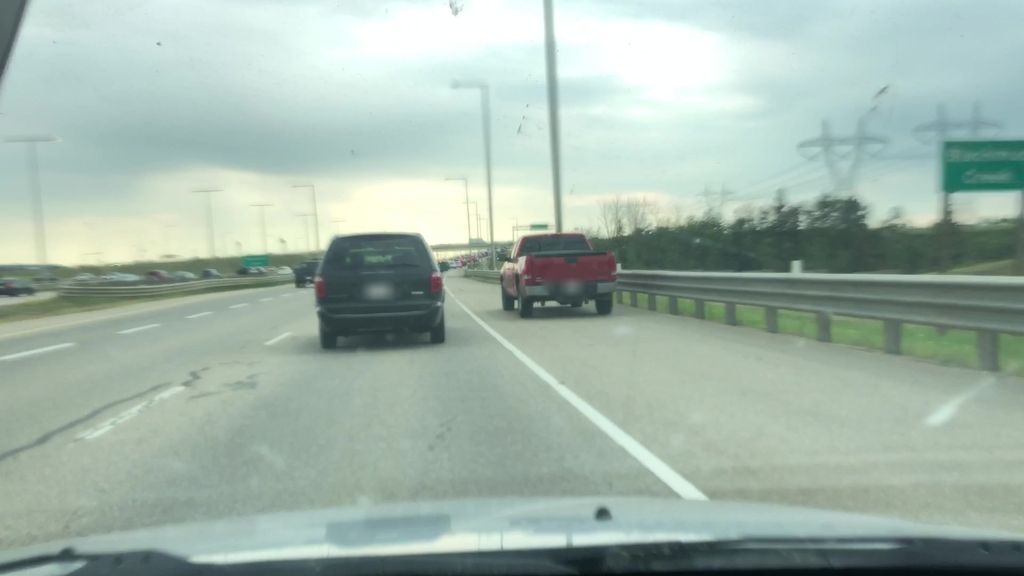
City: edmonton